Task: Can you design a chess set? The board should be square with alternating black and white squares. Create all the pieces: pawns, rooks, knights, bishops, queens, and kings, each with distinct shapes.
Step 3960:
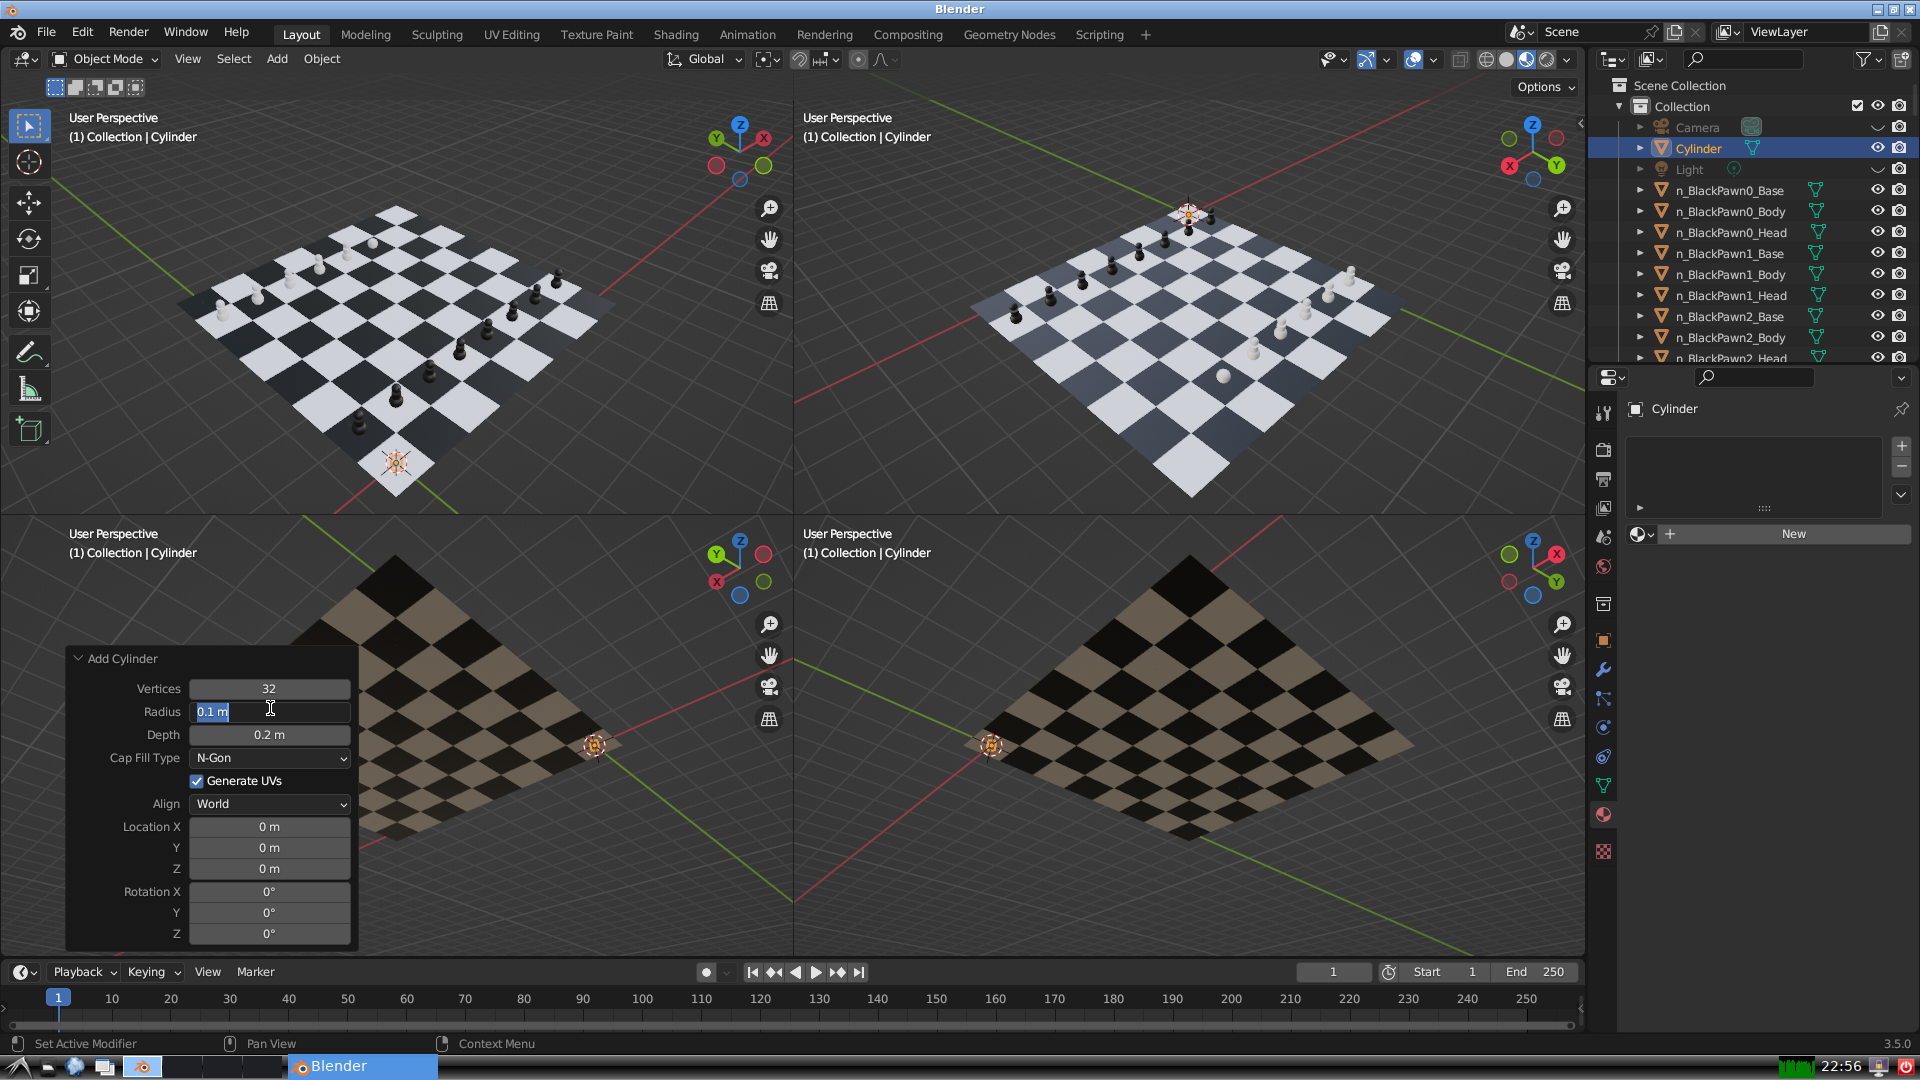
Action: input_text: 0.1